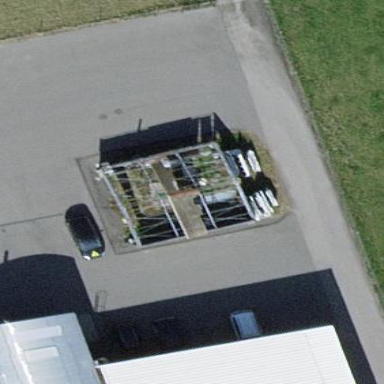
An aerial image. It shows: Shed.